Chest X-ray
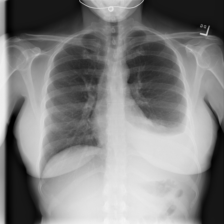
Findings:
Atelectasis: negative
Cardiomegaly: negative
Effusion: negative
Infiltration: negative
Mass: negative
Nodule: negative
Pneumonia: negative
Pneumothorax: negative
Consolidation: negative
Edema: negative
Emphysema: negative
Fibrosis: negative
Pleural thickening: negative
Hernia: negative